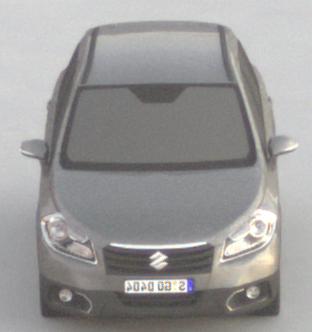
Make: Suzuki
Model: SX4 S-Cross 1.6
Detailed model: SX4 (II) S-Cross
Model produced from: 2013/10
Model produced until: 2015/08
Doors: 5
Color: gray
Road condition: dry road
Daytime: sunrise or sunset
Contrast: low contrast